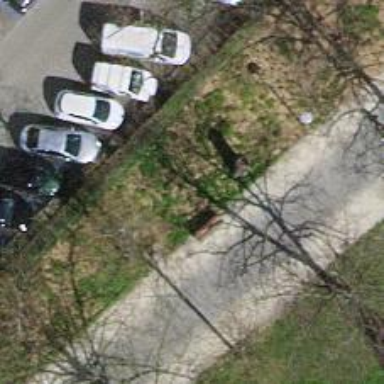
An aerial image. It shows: Brown bench.